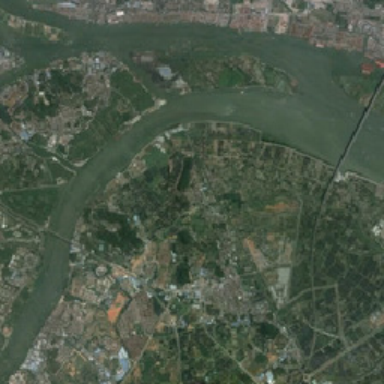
This is an innumerable river in the city .